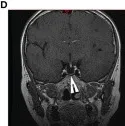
The images of the WSS patients. (C, D) Pituitary MR of the brother of proband indicated the empty sella and none pituitary gland.
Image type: radiology (mri)